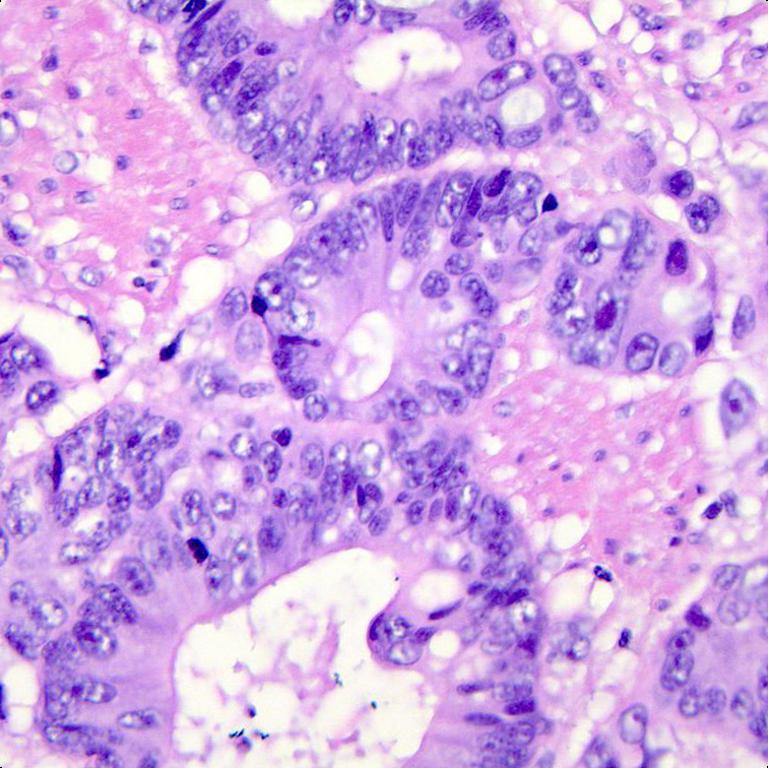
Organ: colon
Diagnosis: adenocarcinomas